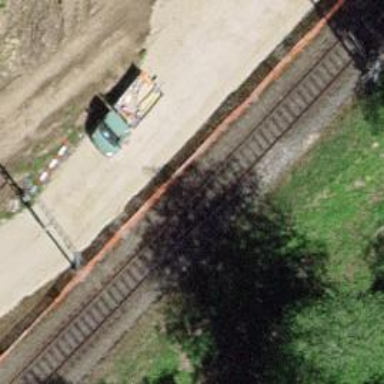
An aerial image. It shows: Single-track spur railway line.